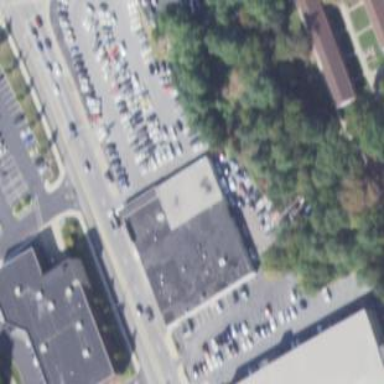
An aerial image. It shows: Commercial building.